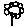
Label: flower